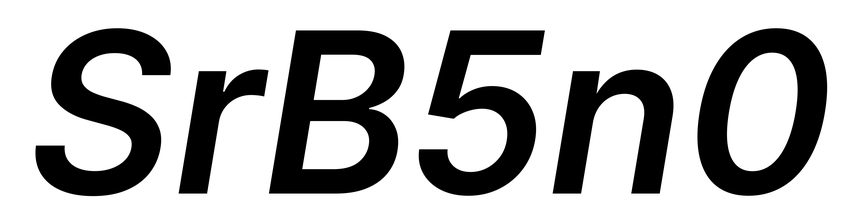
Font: Inter-Italic_SemiBold_Italic